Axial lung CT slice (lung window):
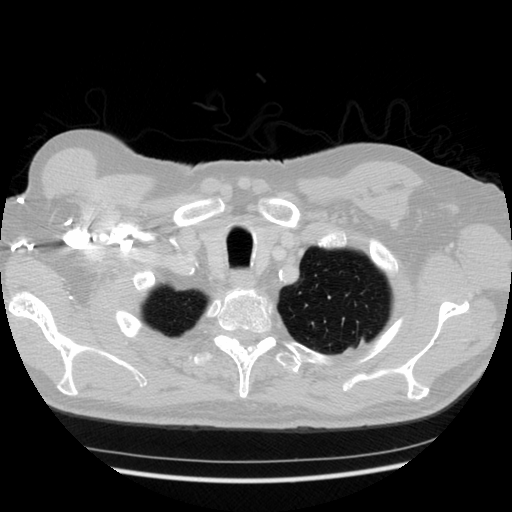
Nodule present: no